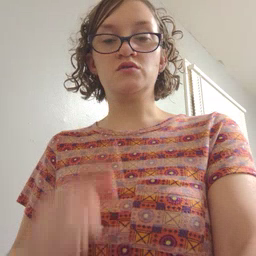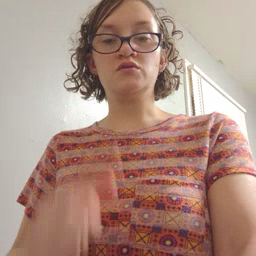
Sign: water